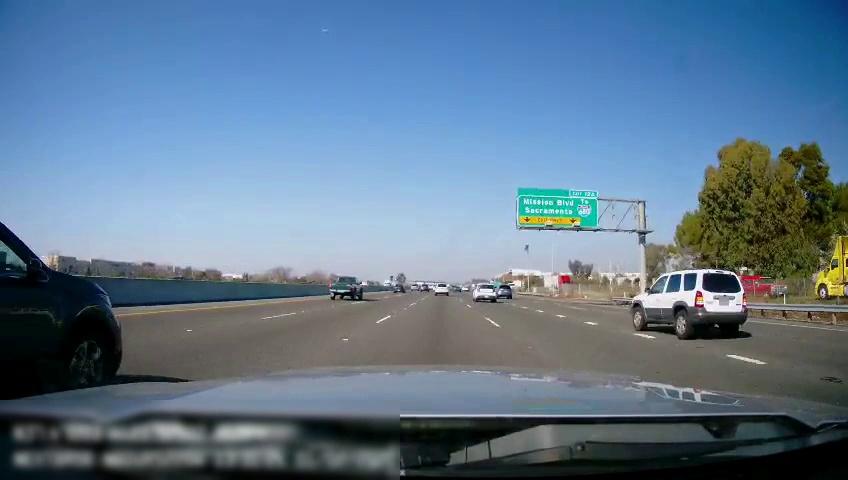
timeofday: Day
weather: Sunny
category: Drivable Space
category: Vehicles | Truck
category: Vehicles | Truck
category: Vehicles | Truck
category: Vehicles | Truck
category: Vehicles | SUV
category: Vehicles | Car
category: Vehicles | SUV
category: Vehicles | Car
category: Vehicles | Truck
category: Vehicles | SUV
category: Vehicles | SUV
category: Lanes | Current Lane
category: Lanes | Current Lane
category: Lanes | Alternate Lane
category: Lanes | Alternate Lane
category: Lanes | Alternate Lane
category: Lanes | Alternate Lane
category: Lanes | Alternate Lane
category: Traffic | Signs